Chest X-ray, AP view. Patient: 31 years old, sex F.
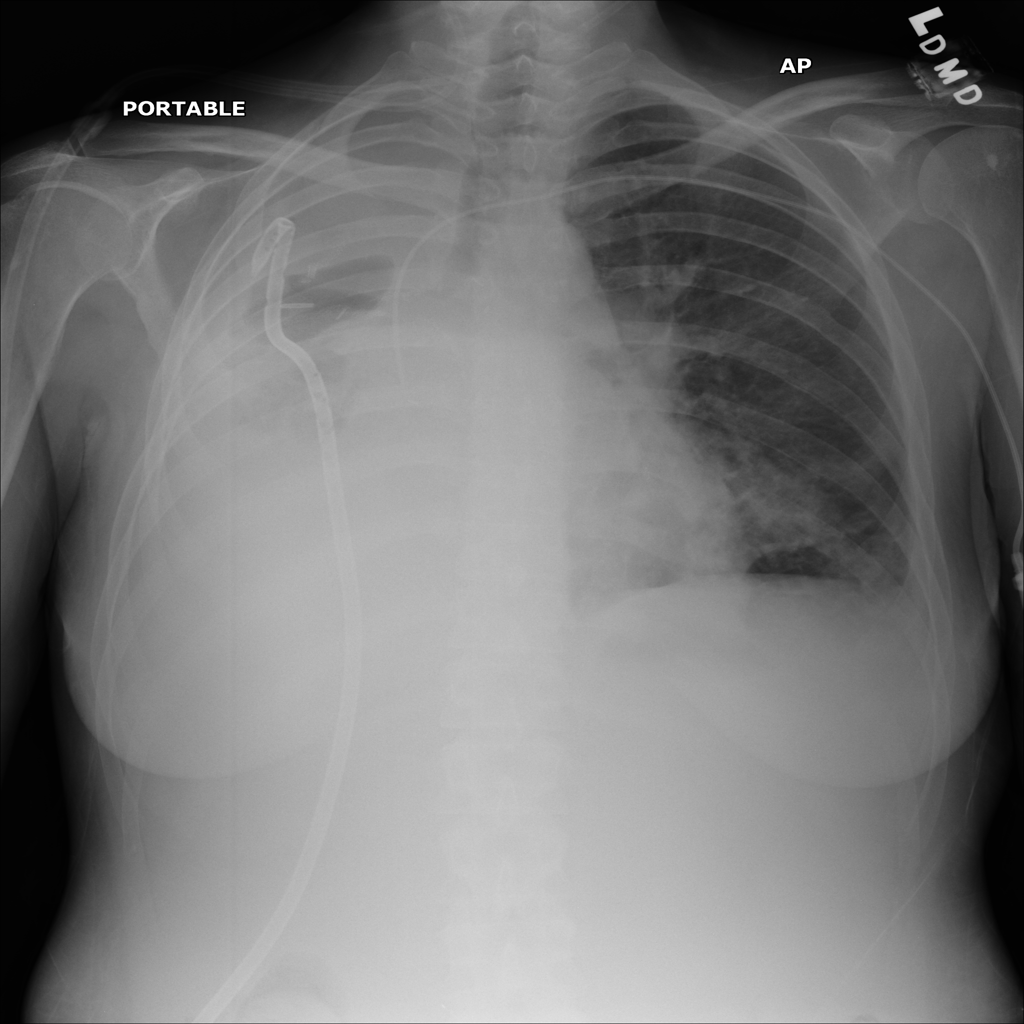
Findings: Infiltration, Pneumothorax